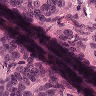
Metastatic tissue present: yes